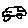
Label: car